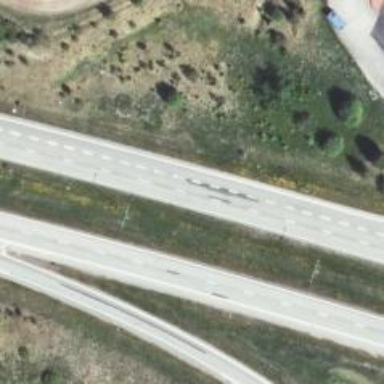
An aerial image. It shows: View of motorway.